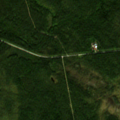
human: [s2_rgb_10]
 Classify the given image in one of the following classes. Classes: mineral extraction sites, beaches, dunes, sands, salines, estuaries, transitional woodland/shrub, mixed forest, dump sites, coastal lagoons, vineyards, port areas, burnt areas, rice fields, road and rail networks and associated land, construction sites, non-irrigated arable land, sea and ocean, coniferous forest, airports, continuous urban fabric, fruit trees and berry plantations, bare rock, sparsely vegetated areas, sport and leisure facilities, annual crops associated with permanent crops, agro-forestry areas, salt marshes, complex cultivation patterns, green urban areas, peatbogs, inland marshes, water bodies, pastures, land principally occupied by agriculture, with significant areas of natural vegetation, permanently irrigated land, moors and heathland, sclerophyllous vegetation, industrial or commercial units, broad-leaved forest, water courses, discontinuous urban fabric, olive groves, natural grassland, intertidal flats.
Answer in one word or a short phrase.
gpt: land principally occupied by agriculture, with significant areas of natural vegetation, coniferous forest, transitional woodland/shrub